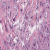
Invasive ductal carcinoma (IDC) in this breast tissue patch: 1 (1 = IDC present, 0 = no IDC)